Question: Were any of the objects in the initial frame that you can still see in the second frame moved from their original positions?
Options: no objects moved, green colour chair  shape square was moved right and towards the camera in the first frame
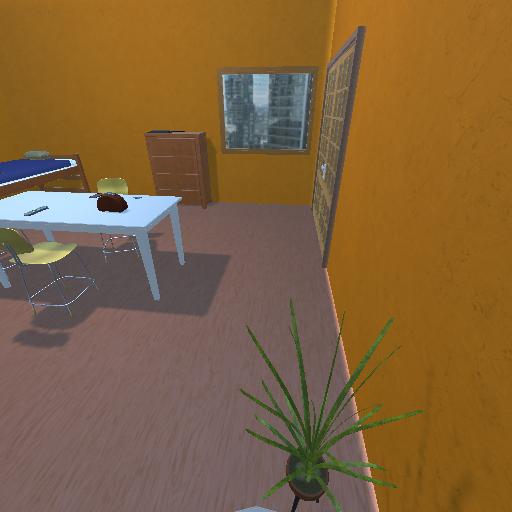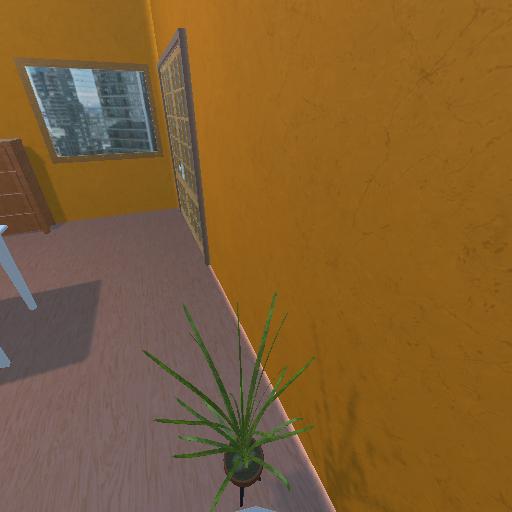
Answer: no objects moved